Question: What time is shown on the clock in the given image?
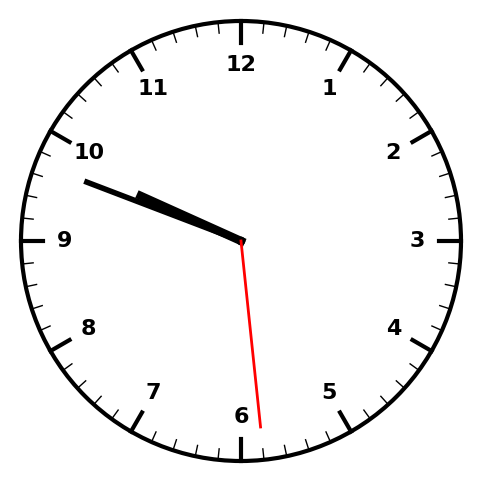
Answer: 09:48:29